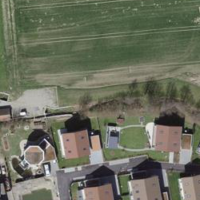
EUNIS habitat code: 52
Species observed at this site:
Apis mellifera